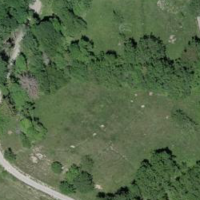
EUNIS habitat code: 24
Species observed at this site:
Dipsacus fullonum
Neotinea ustulata